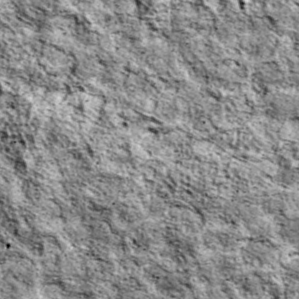
Label: non_frost